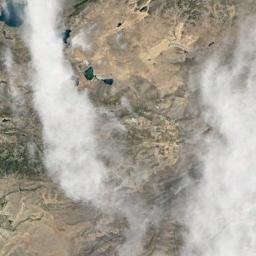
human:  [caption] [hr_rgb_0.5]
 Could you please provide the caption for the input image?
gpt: There is a little thin cloud above the farmland .

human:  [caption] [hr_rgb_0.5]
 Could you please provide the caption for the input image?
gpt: White clouds on khaki ground .

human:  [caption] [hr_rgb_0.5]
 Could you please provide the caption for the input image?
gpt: The stratus clouds are located above the wasteland .

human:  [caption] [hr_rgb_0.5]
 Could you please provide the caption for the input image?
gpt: The white cloud is above bare land .

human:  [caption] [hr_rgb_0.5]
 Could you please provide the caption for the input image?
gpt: There are gauzy clouds over a yellow plain .